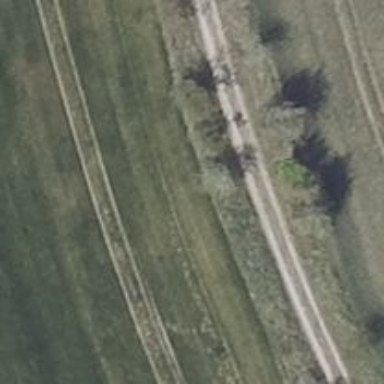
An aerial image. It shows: Track road with ground surface.